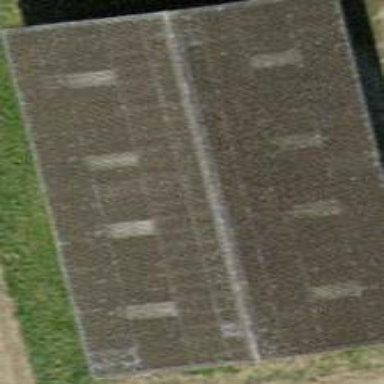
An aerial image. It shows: Farm auxiliary building with gabled roof.